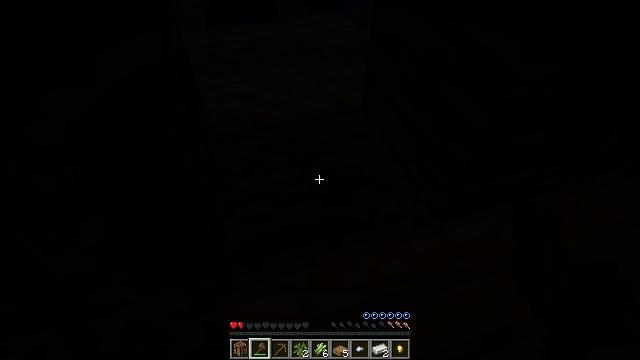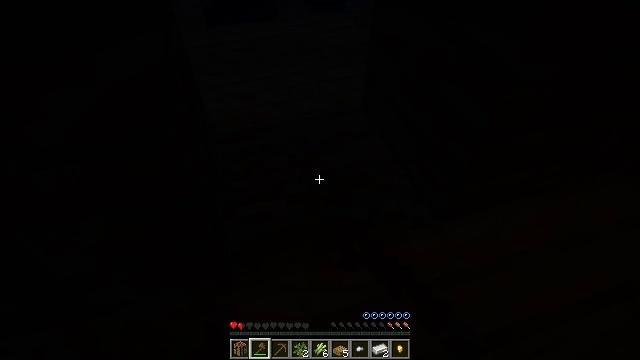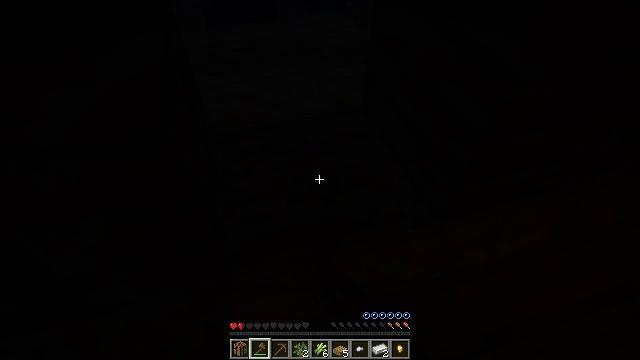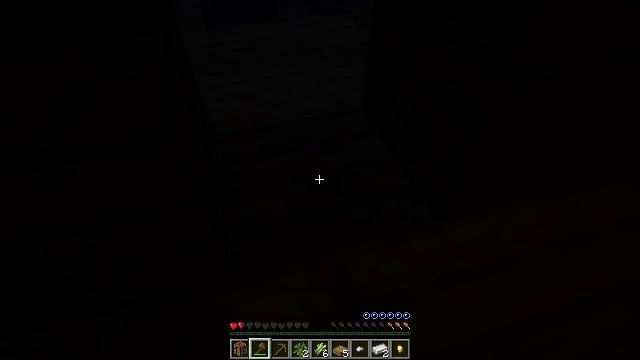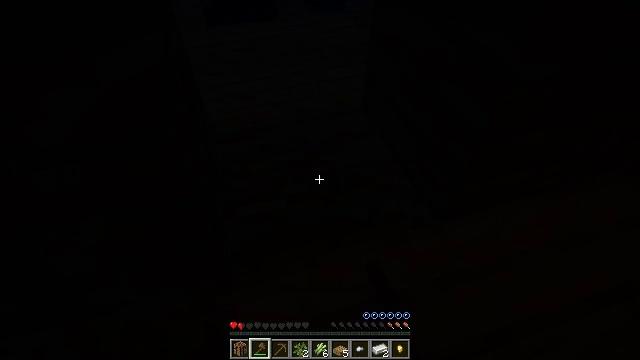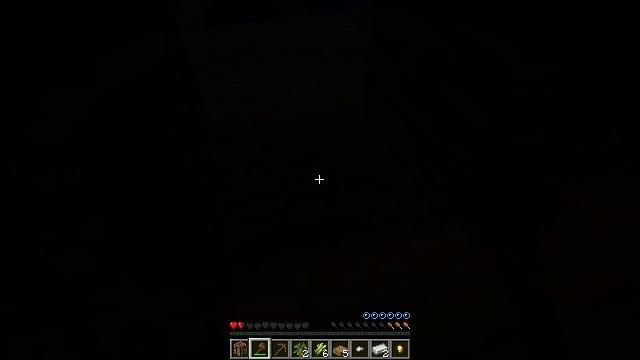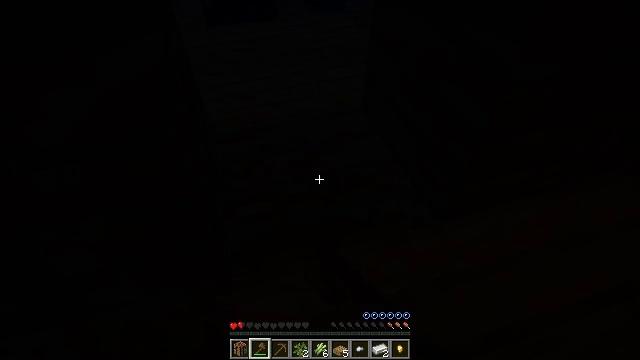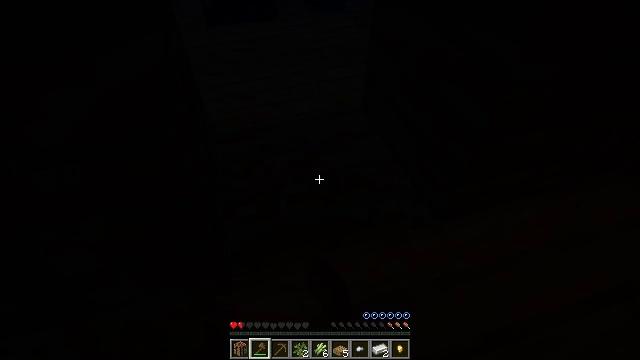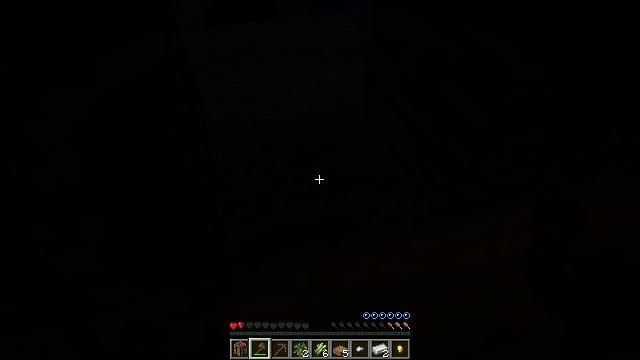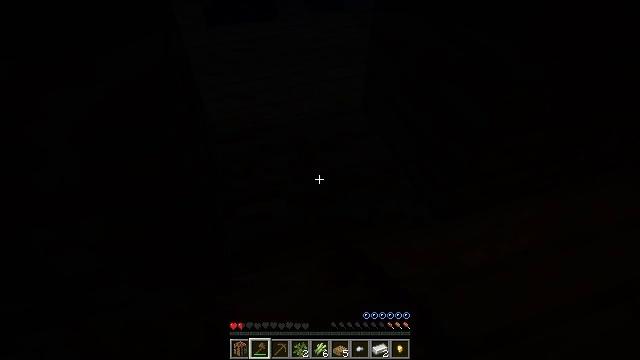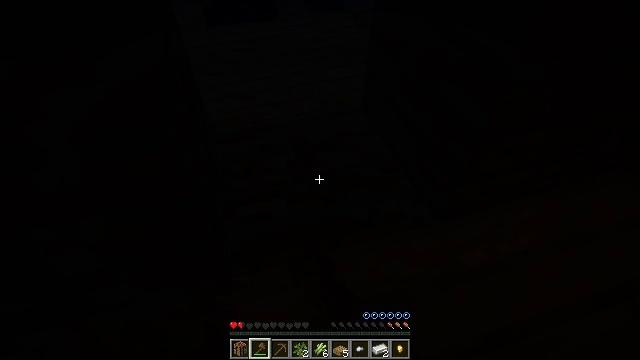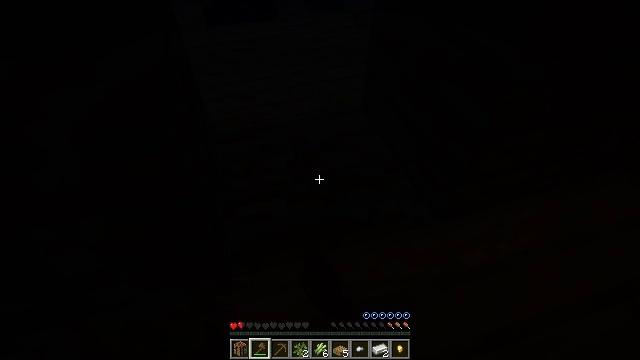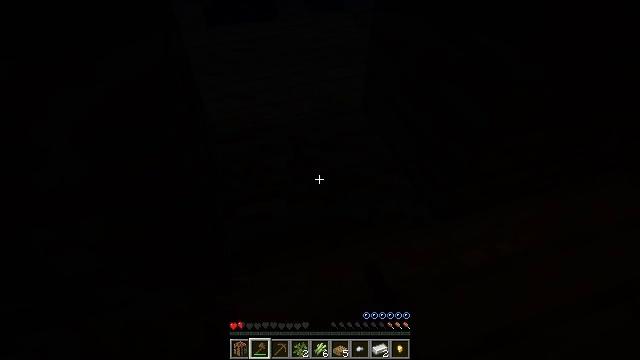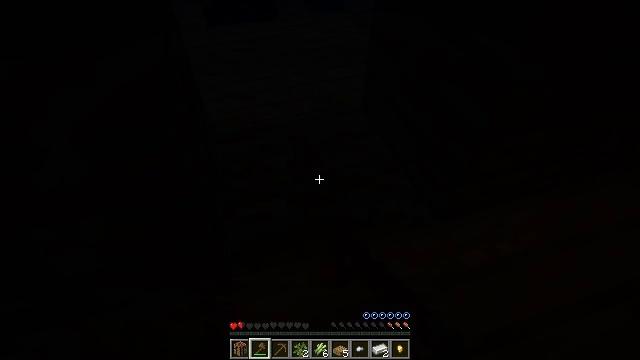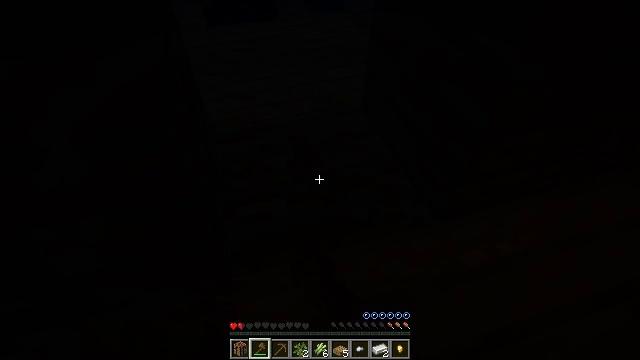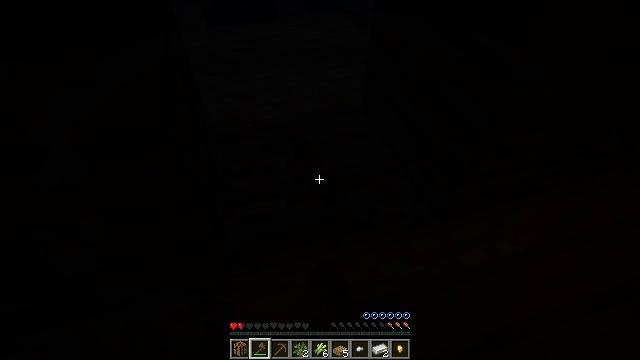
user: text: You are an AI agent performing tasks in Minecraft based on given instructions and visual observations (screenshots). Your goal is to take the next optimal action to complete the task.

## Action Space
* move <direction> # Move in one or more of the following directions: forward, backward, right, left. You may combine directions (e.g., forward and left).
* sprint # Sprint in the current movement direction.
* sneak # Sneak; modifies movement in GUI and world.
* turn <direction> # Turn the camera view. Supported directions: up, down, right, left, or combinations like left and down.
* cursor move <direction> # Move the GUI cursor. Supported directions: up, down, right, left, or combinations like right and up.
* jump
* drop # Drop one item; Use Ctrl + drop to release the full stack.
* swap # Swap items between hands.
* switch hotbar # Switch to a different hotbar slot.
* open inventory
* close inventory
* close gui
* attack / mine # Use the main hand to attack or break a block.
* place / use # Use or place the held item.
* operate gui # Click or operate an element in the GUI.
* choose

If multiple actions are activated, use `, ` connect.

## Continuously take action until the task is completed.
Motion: motion action
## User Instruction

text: Mine the spruce slab.
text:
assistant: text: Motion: sneak, attack / mine
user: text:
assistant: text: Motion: sneak, attack / mine
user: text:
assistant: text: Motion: sneak, attack / mine
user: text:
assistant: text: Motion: sneak, attack / mine
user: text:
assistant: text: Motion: sneak, attack / mine
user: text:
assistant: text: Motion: sneak, attack / mine
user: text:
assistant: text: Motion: sneak, attack / mine
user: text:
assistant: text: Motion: sneak, attack / mine
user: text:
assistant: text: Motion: sneak, attack / mine
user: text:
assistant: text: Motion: sneak, attack / mine
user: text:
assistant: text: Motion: sneak, attack / mine
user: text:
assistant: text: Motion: sneak, attack / mine
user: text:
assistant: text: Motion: sneak, attack / mine
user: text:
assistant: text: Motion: sneak, attack / mine
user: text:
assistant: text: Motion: sneak, attack / mine
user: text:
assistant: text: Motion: sneak, attack / mine
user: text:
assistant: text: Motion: sneak, attack / mine
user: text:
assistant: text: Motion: sneak, attack / mine
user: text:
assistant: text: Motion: sneak, attack / mine
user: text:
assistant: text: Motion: sneak, attack / mine
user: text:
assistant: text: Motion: sneak, attack / mine
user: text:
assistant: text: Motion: sneak, attack / mine
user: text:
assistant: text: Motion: sneak, attack / mine
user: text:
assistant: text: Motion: sneak, attack / mine
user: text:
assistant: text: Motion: sneak, attack / mine
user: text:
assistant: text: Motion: sneak, attack / mine
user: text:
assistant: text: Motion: sneak, attack / mine
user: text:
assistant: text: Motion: sneak, attack / mine
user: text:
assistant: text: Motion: sneak, attack / mine
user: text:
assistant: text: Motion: sneak, attack / mine